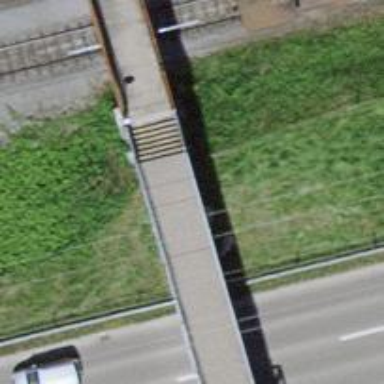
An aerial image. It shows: Asphalt bridge with steps.